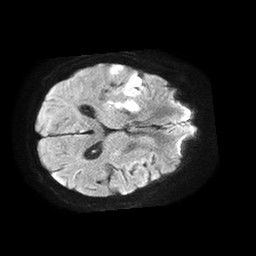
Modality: TRACE
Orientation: axial
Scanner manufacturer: philips
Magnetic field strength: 1.5 T
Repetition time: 4.6 s
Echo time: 0.08631 s